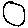
Label: circle